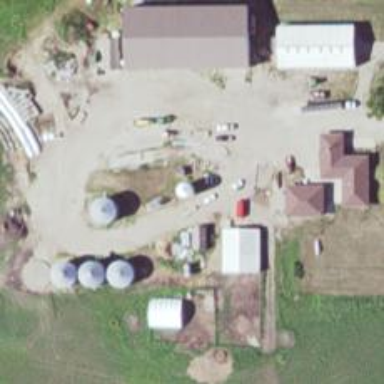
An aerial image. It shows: Silo.